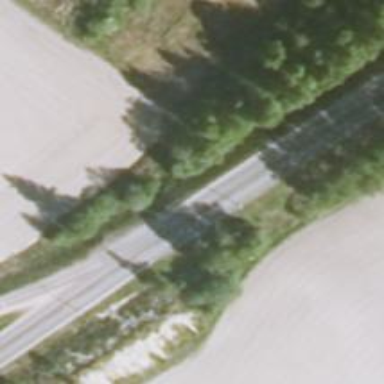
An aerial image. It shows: Asphalt trunk highway.